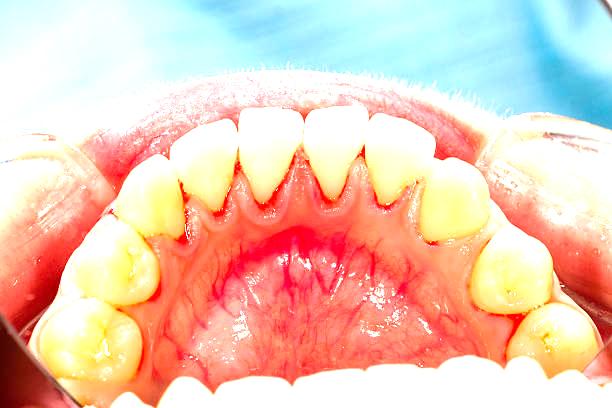
Condition: Gingivitis